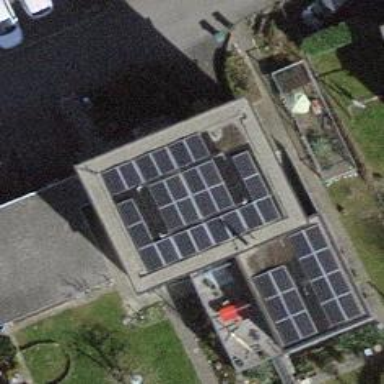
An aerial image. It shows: Solar power generator with photovoltaic panels.